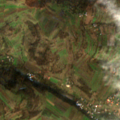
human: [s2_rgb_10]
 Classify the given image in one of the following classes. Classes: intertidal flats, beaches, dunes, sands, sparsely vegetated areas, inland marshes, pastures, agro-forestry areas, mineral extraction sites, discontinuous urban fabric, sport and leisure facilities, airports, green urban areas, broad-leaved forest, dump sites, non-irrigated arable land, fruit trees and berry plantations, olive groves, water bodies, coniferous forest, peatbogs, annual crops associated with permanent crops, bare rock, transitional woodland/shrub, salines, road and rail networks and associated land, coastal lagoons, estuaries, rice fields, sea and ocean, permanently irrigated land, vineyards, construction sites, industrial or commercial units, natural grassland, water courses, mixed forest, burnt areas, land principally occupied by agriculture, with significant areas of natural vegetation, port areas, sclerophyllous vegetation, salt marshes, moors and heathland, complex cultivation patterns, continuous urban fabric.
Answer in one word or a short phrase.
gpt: complex cultivation patterns, land principally occupied by agriculture, with significant areas of natural vegetation, transitional woodland/shrub